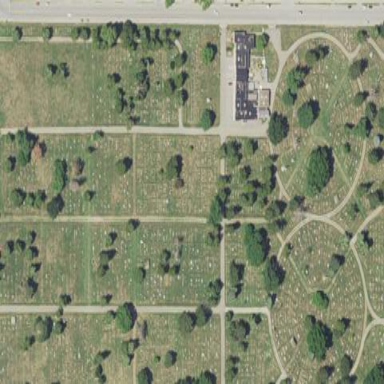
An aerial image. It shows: Cemetery.